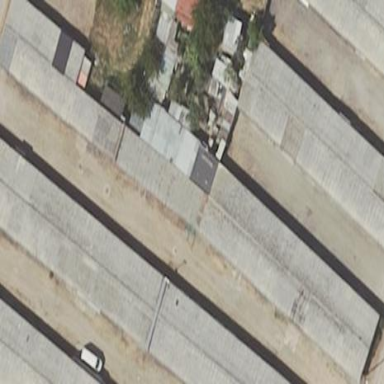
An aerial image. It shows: Group of garages.